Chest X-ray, PA view. Patient: 32 years old, sex M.
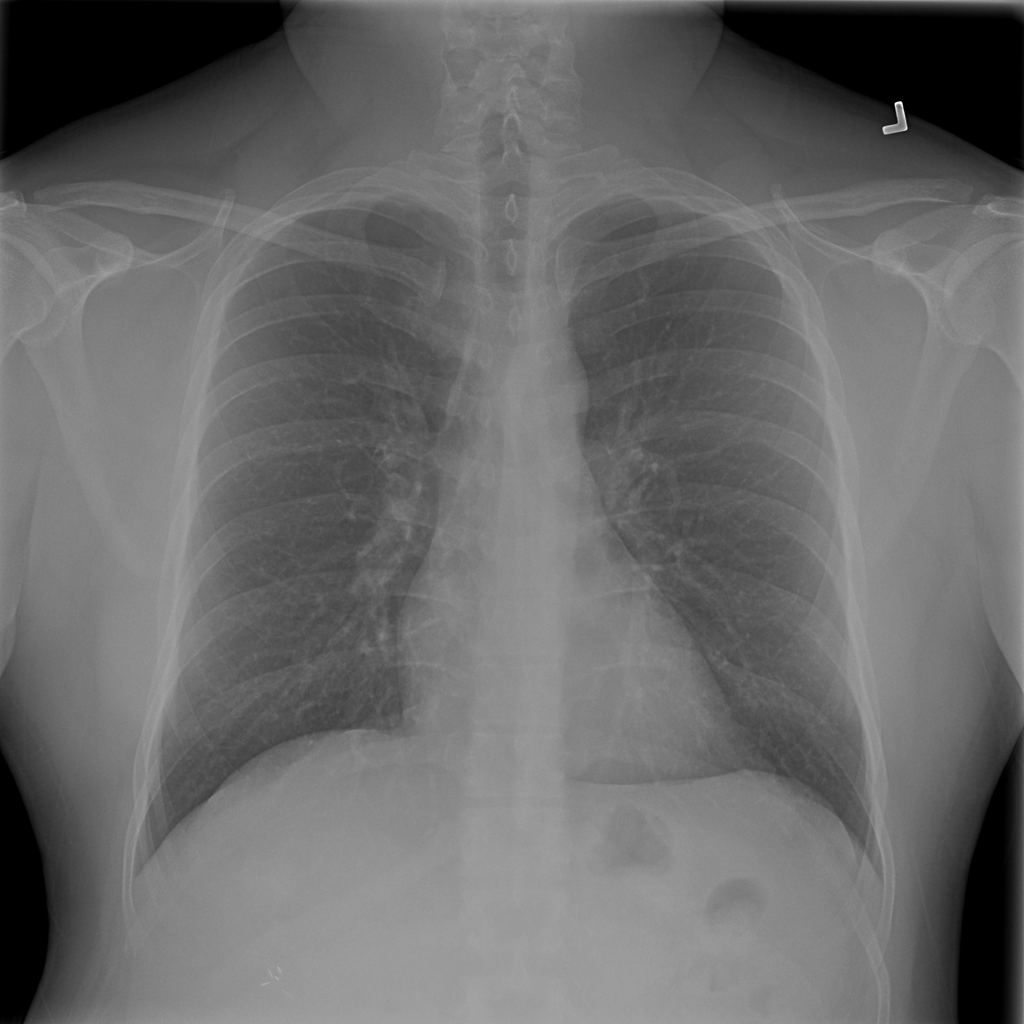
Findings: No Finding